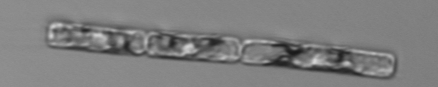
Label: Guinardia_delicatula